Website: ulta-beauty
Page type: address-validator
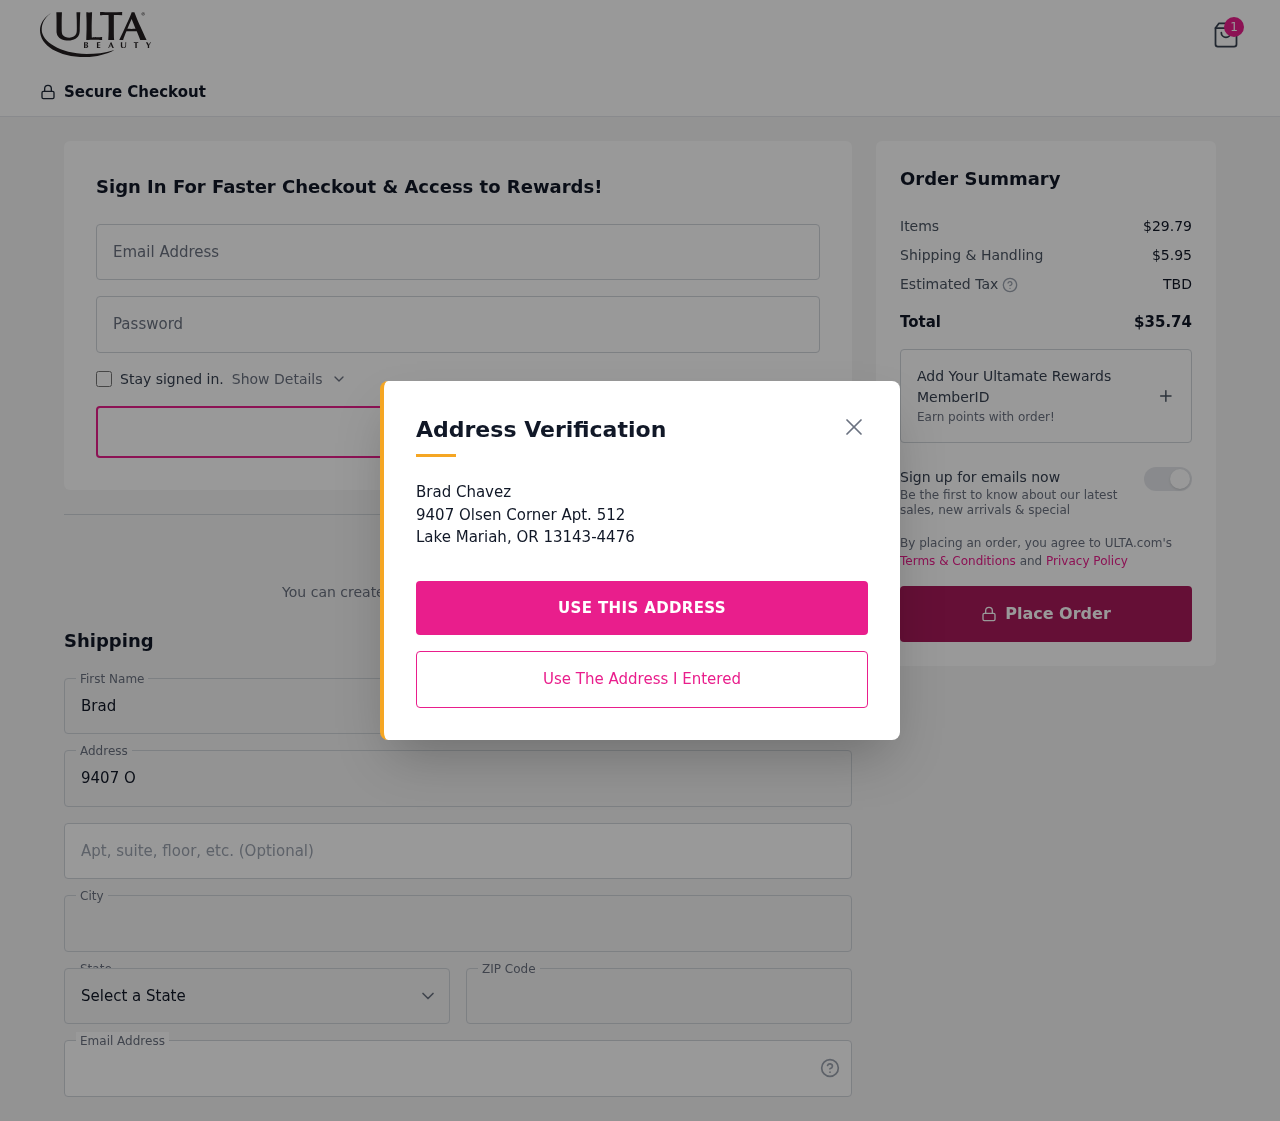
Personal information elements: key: PII_CITY
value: Lake Mariah
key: PII_EMAIL
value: bradchavez@hotmail.com
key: PII_FIRSTNAME
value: Brad
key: PII_LASTNAME
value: Chavez
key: PII_POSTCODE
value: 13143
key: PII_STATE_ABBR
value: OR
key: PII_STREET
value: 9407 Olsen Corner Apt. 512
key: PII_STREET2
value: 9407 Olsen Corner Apt. 512
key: PII_FULLNAME2
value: Brad Chavez
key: PII_CITY2
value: Lake Mariah
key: PII_STATE_ABBR2
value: OR
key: PII_POSTCODE_FULL
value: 13143
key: PII_POSTCODE_EXT
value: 4476
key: PII_POSTCODE_NUMERIC
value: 13143
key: PII_POSTCODE_EXT_NUMERIC
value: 4476
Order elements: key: ORDER_NUM_ITEMS
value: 1
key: ORDER_SUBTOTAL
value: $29.79
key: ORDER_SHIPPING_COST
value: $5.95
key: ORDER_TOTAL
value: $35.74